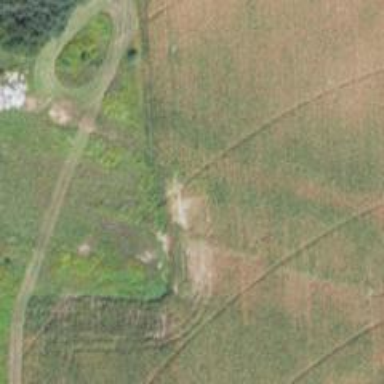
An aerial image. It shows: Abandoned railway with historical significance.